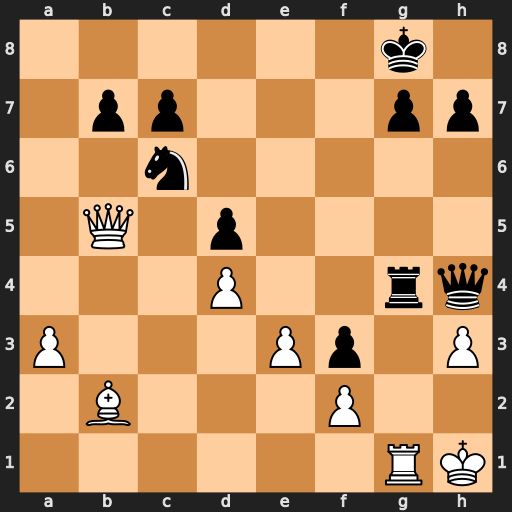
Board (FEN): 6k1/1pp3pp/2n5/1Q1p4/3P2rq/P3Pp1P/1B3P2/6RK
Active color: w
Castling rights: -
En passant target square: -
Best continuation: Qxd5+ Kh8 Qxf3